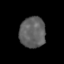
Tissue: skin
Cell type: Myeloid cells
Senescence score: 0.6965
Nuclear area (px): 783
Mean DAPI intensity: 96.645